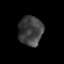
Tissue: prostate
Cell type: T cells
Senescence score: 0.3098
Nuclear area (px): 700
Mean DAPI intensity: 62.659